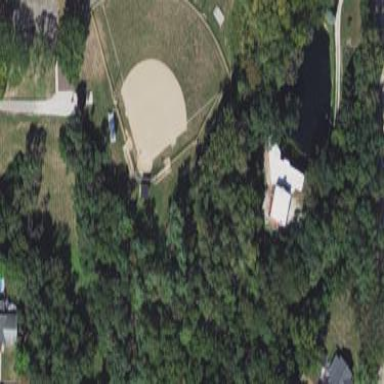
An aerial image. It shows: Baseball pitch for leisure land activities.